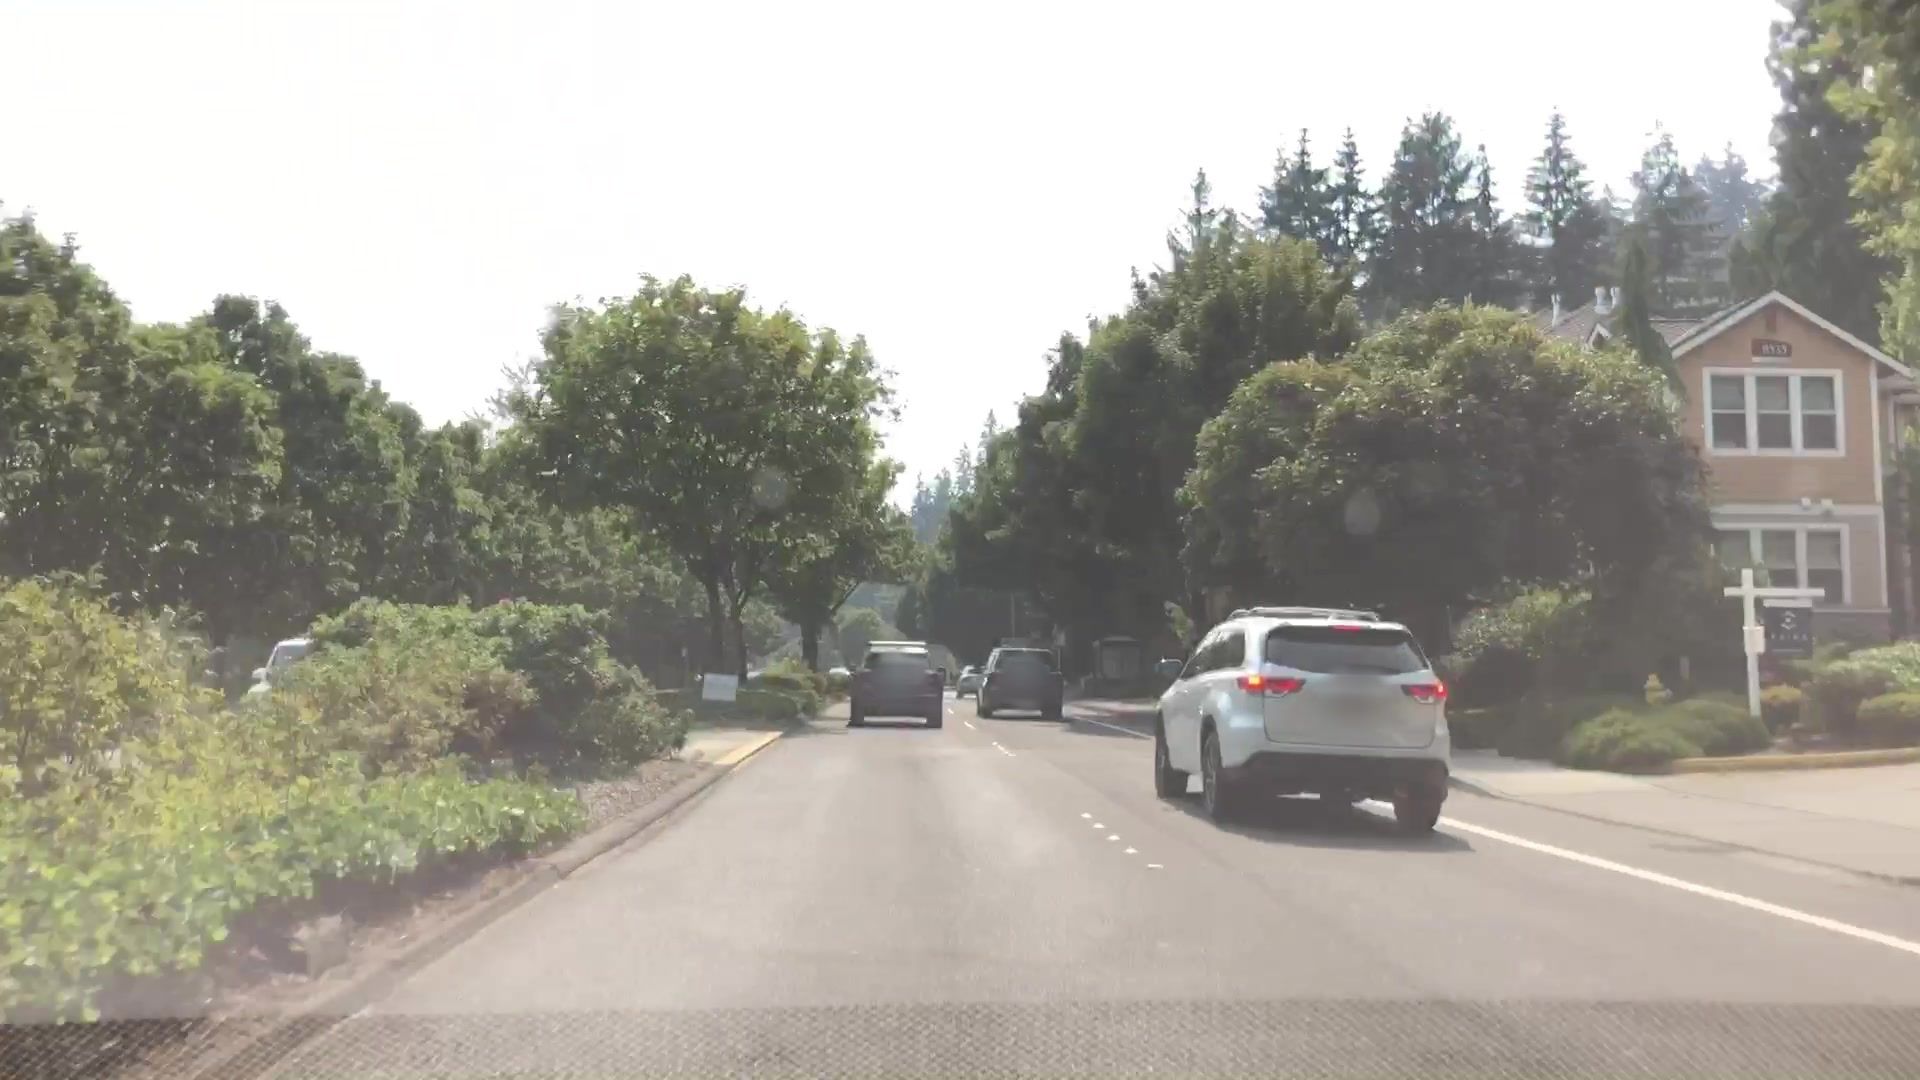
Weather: clear
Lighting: day
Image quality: good
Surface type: driving surface
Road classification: secondary
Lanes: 2
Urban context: dense urban cluster
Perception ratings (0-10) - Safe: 8.83, Lively: 5.37, Beautiful: 9.43, Boring: 1.79, Depressing: 2.35, Wealthy: 6.5